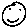
Label: smiley face